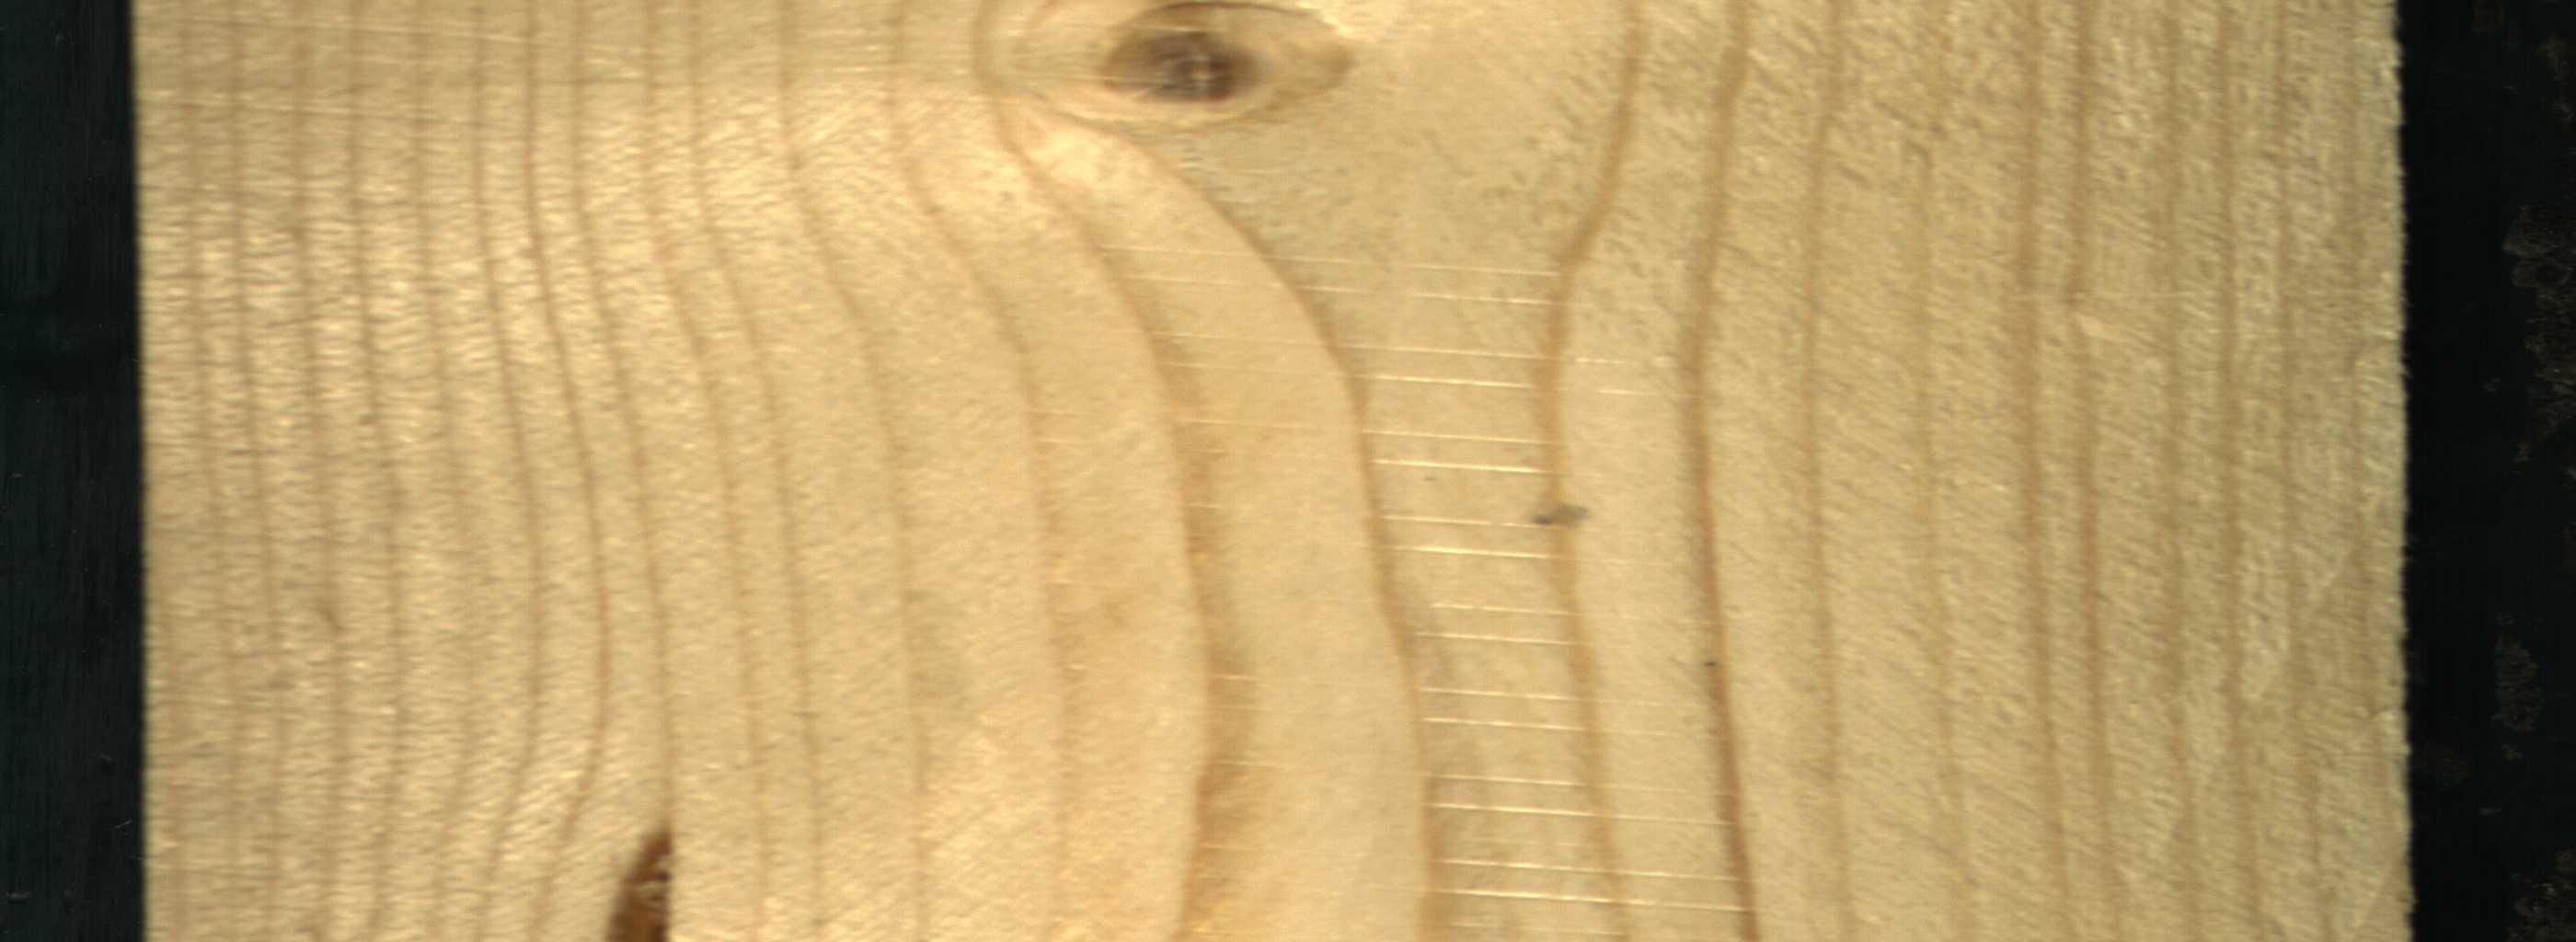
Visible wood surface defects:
resin
Live_Knot